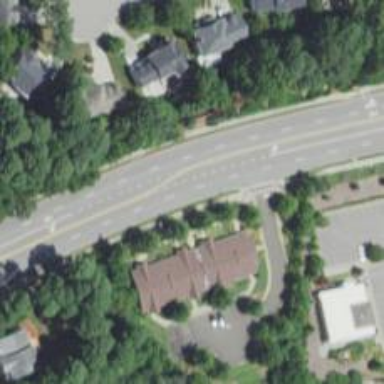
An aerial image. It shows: Primary highway with separate asphalt sidewalks.